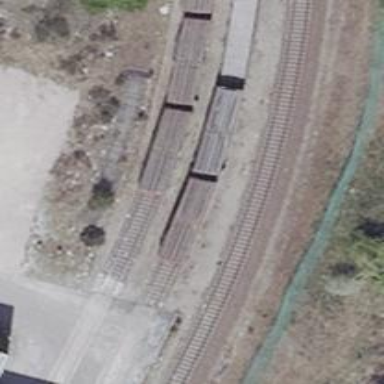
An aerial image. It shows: Railway yard.